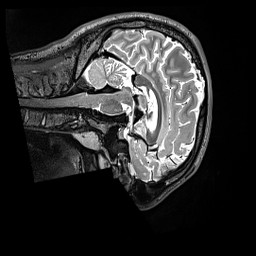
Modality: T2w
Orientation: sagittal
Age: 20
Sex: male
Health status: ill
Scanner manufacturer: siemens
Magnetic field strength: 3 T
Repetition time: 3.2 s
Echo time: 0.564 s